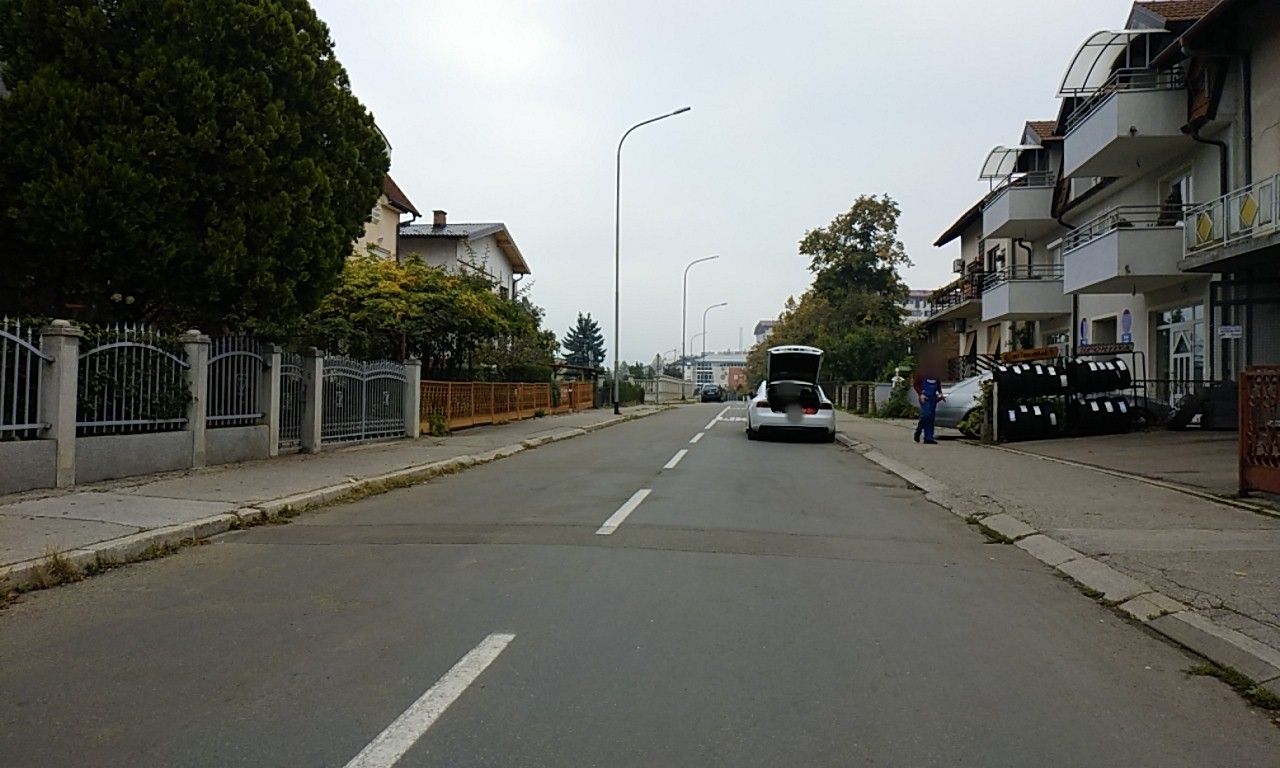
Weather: clear
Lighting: day
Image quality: good
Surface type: cycling surface
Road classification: residential
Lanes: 2
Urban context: dense urban cluster
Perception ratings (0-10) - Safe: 7.5, Lively: 8.09, Beautiful: 7.66, Boring: 5.1, Depressing: 2.18, Wealthy: 3.36